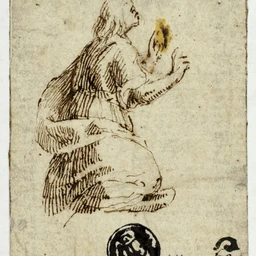
Title: Kneeling Figure with Raised Hands
Artist: School of Isaac Oliver, the elder
Caption: kneeling figure with raised hands, pen and ink drawings, paper (fiber product), ink, coating (material), drawings (visual works), prints and drawing, school of isaac oliver, the elder, a work made of pen and brown ink on cream laid paper, drawing and watercolor, prints and drawings, art institute of chicago